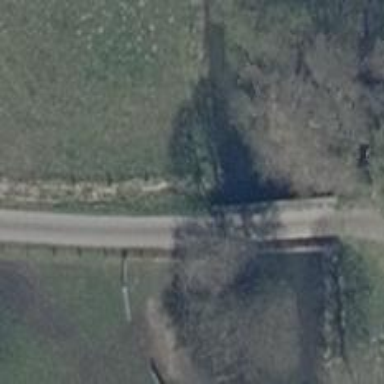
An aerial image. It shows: Bridge over cycleway.